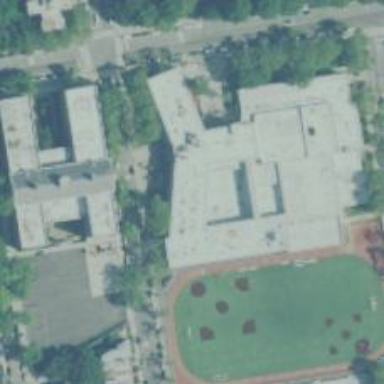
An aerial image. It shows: School.